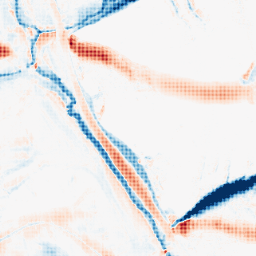
Category: morphological
Decomposition family: morphological_ellipse
Decomposition parameters: operation: average
width: 30
height: 10
Upsampling method: sinc_hamming
Upsampling parameters: scale: 8
kernel_size: 8
Upsampling scale: 8